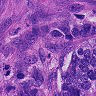
Metastatic tissue present: yes